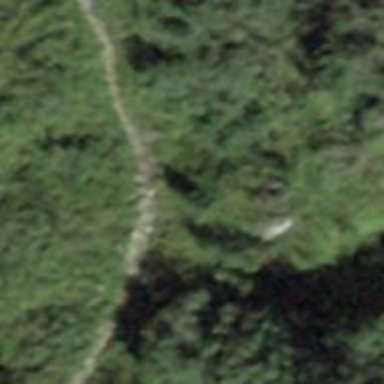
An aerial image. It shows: Path.